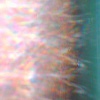
Label: sunburn